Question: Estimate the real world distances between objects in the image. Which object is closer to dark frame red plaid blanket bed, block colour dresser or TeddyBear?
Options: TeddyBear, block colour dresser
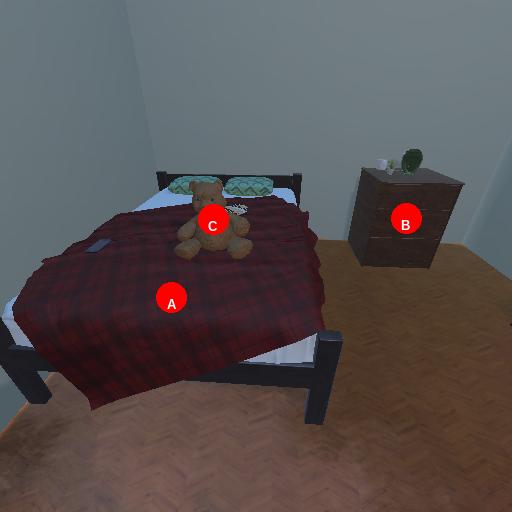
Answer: TeddyBear